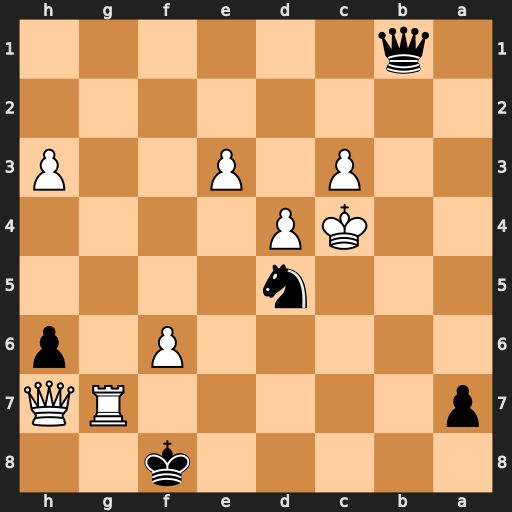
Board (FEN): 5k2/p5RQ/5P1p/3n4/2KP4/2P1P2P/8/1q6
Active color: b
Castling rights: -
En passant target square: -
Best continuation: Nxe3+ Kc5 Qb6#